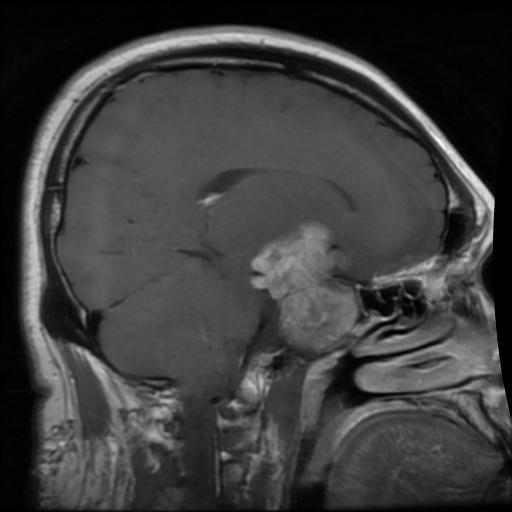
Label: pituitary